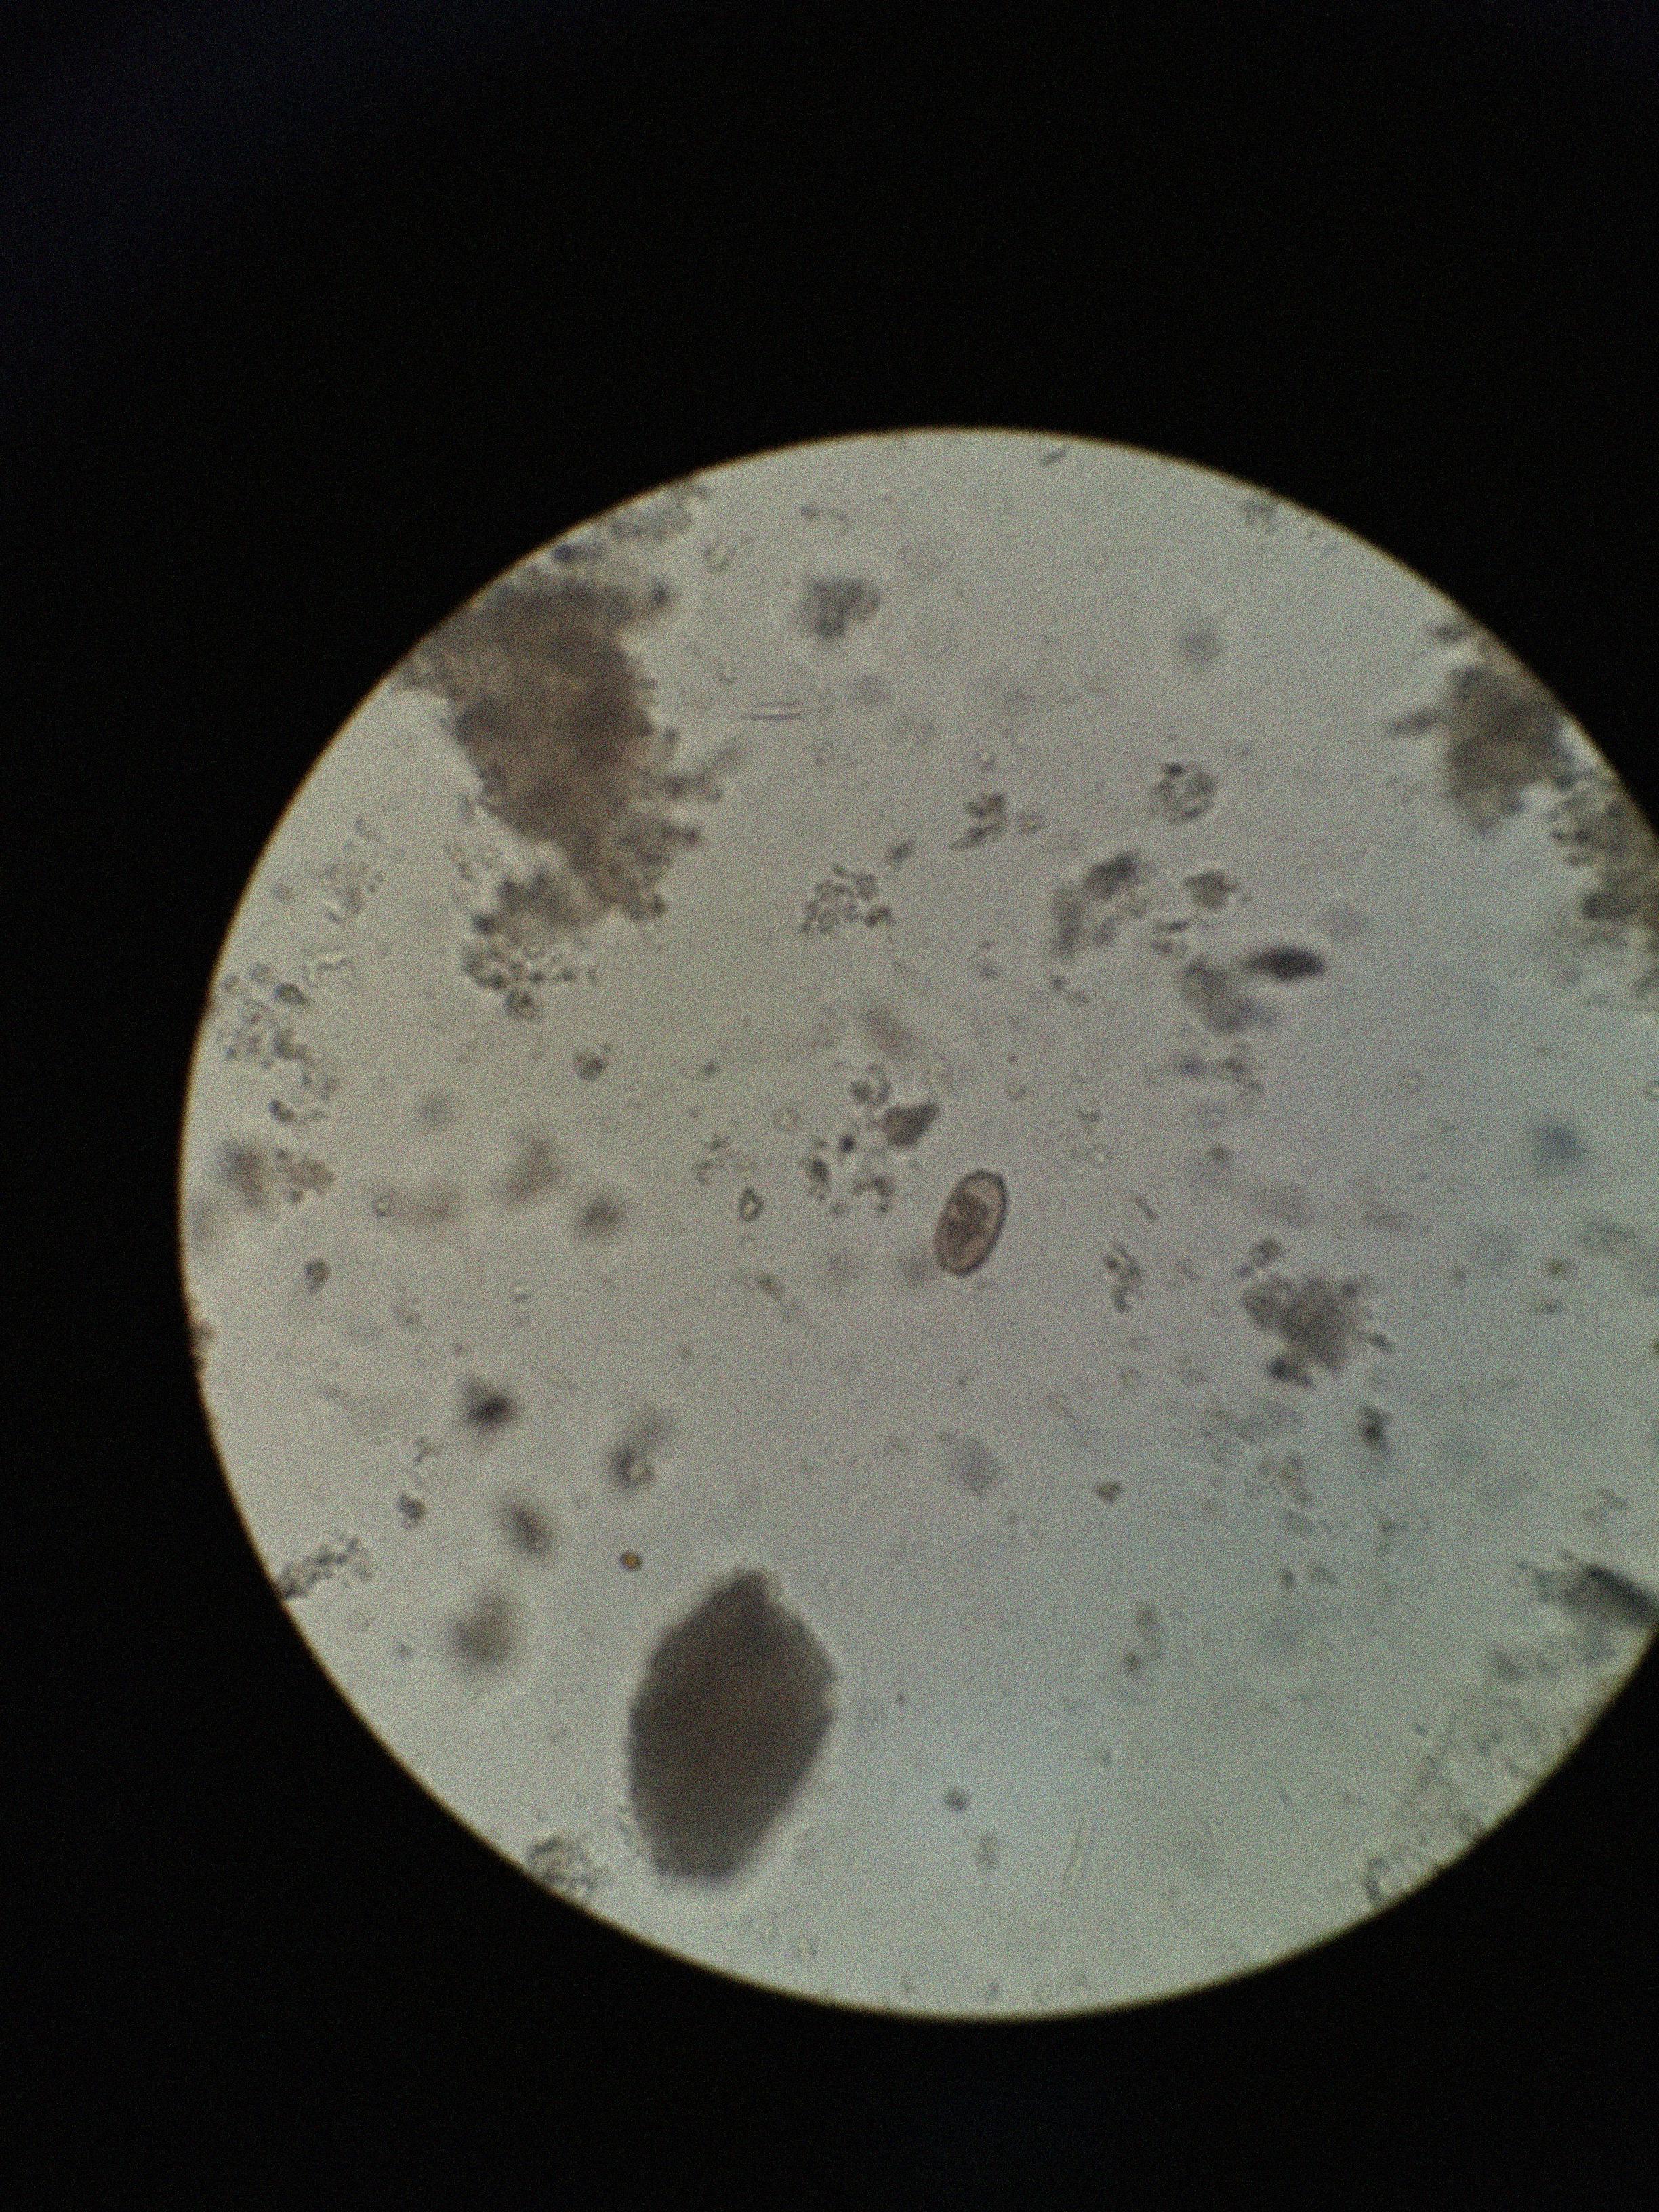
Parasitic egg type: Capillaria philippinensis